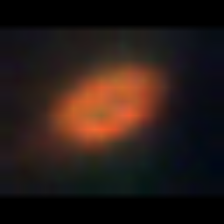
Taxon: Unknown_phyto
Group: Unknown